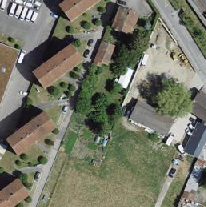
EUNIS habitat code: 55
Species observed at this site:
Aegopodium podagraria